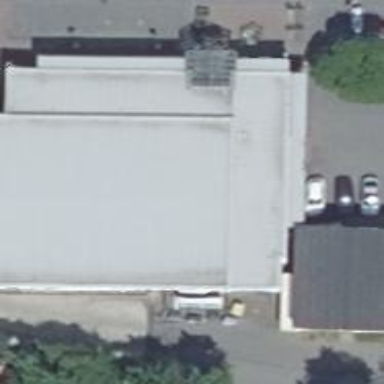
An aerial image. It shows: Supermarket.